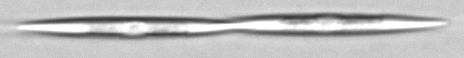
Label: Pseudo-nitzschia